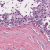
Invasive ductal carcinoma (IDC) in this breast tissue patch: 0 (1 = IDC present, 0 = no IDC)